Question: I have the following code in an MVC view that I'm using to test window.history.back()

If the user clicks the link (highlighted in red) within the paragraph tag, window.history.back() executes as I would expect. It takes me back to the prior page with state maintained on that page. However, if the user clicks the button, I don't get the same behavior. The current view is reloaded, or at least an attempt is made to reload the current page. But it fails. And it doesn't matter if the jQuery is executed, or I put the window.history.back() call within the Button onClick, the same thing happens.
A piece of information which might be helpful. The button is inside an HTML.BeginForm and the line in the paragraph tag is not.
Anyone know why this is happening?
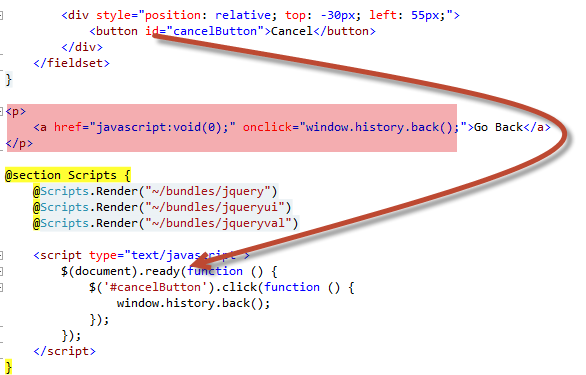
Answer: The browser is probably interpreting the button as a submit button and submitting the form, thus causing a page refresh. Adding 'type="button"' will prevent that.
'''
<button type="button">Cancel</button>
'''